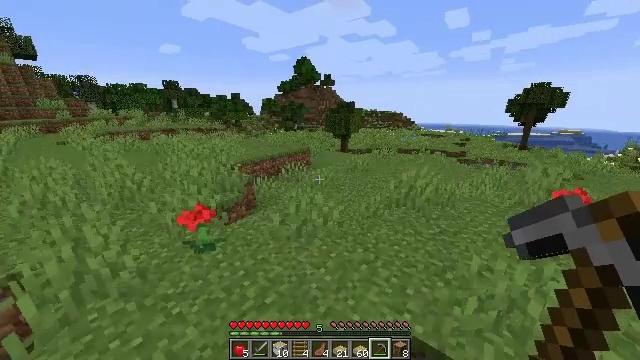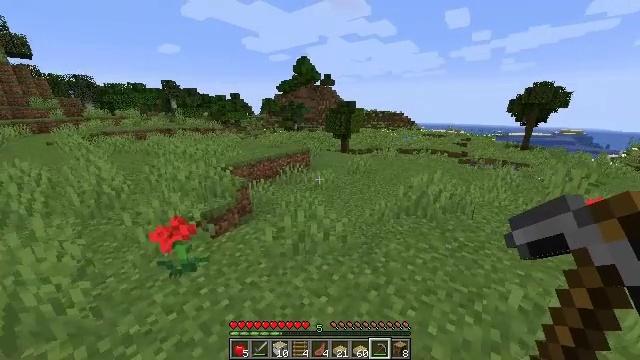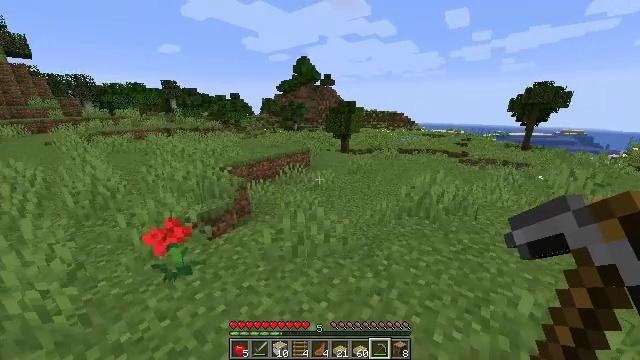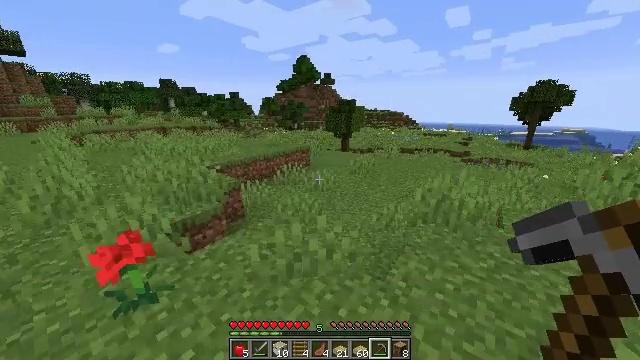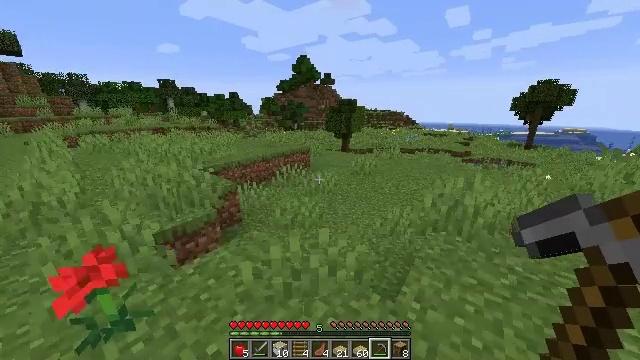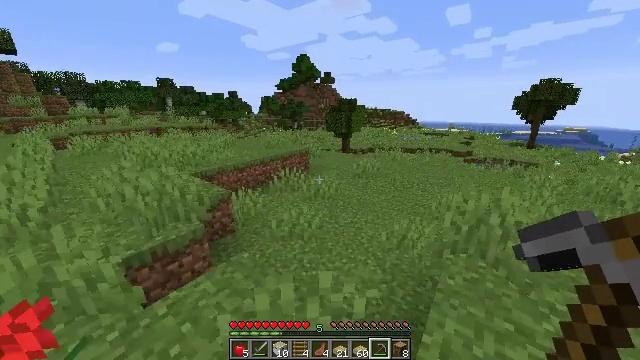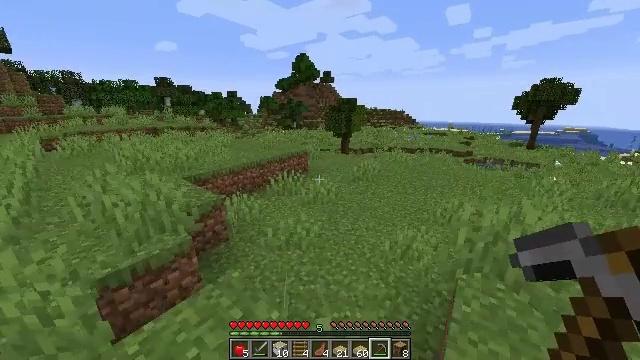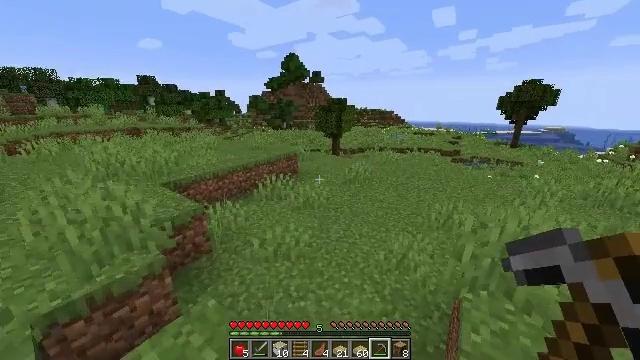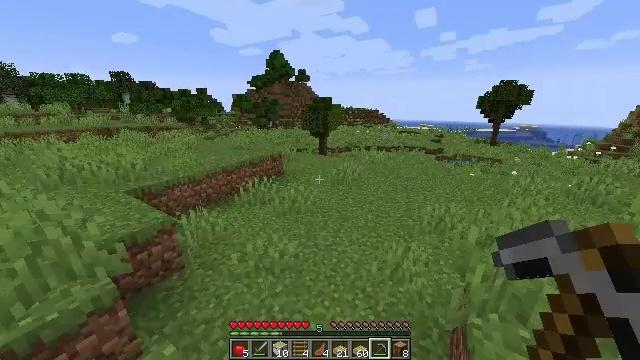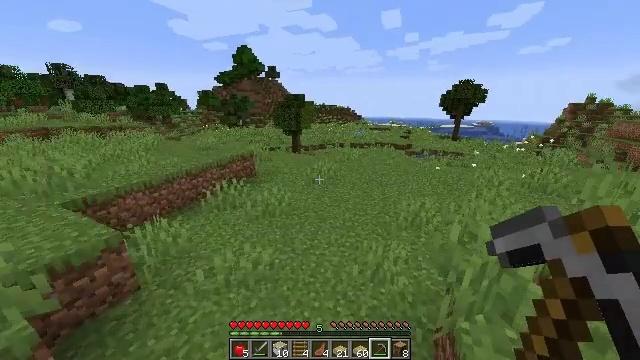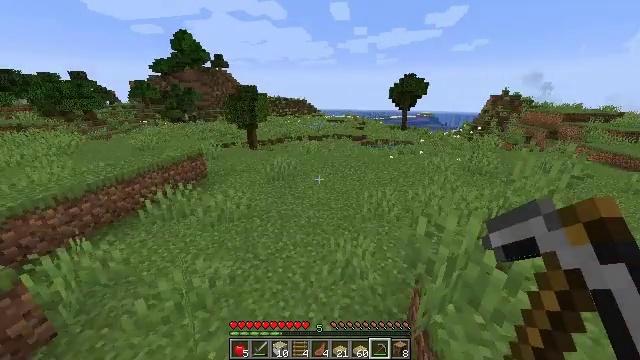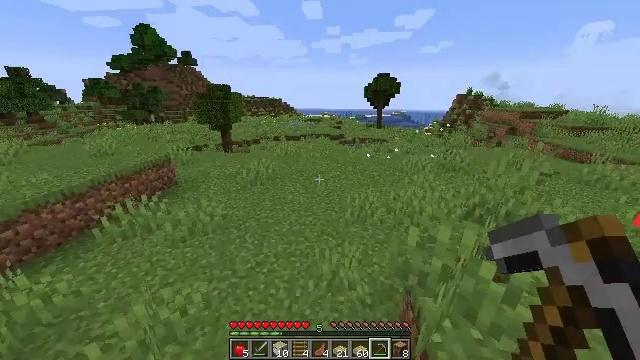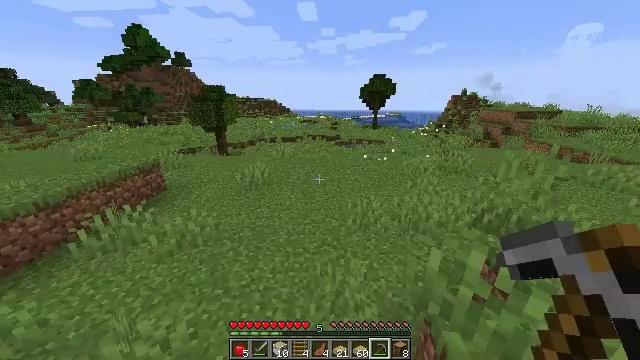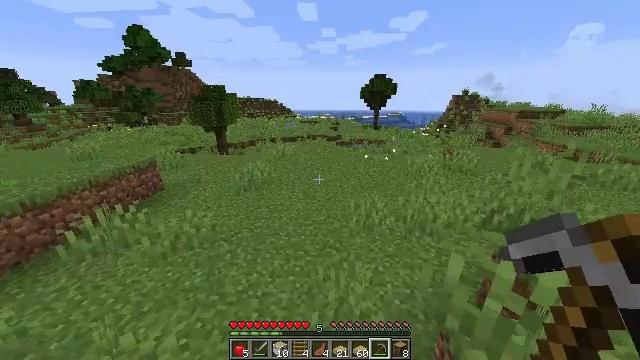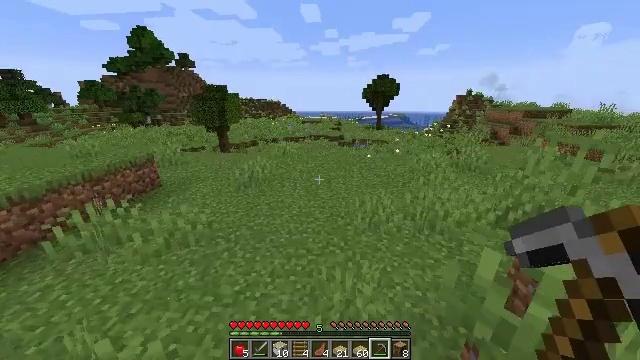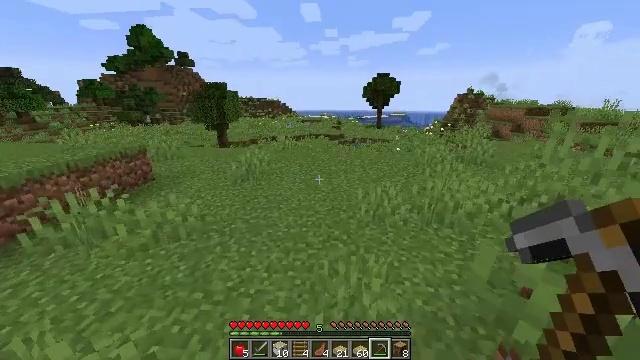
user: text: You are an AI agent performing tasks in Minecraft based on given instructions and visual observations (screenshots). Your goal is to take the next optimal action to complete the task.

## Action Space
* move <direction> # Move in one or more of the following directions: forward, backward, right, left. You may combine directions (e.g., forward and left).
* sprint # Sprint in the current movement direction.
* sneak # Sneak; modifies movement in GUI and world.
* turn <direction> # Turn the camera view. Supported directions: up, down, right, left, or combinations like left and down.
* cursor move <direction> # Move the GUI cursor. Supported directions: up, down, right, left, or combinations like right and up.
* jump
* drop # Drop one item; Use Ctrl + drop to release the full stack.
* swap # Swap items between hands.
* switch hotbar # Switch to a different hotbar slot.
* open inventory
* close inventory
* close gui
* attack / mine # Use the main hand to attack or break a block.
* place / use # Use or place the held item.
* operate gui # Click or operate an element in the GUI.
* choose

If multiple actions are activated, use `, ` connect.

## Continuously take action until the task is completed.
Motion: motion action
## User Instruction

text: Collect birch planks to craft a birch door.
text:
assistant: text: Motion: move forward, sprint, jump
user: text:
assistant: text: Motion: move forward, sprint, jump
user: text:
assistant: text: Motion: move forward, sprint, jump
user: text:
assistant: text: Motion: move forward, sprint, jump
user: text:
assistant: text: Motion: move forward, sprint
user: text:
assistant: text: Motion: move forward, sprint
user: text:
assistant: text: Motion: move forward, sprint, turn right
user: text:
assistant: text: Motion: move forward, sprint, turn right
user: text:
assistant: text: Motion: move forward, sprint, turn right
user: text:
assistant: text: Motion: move forward, sprint, turn right and down
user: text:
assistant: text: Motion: move forward, sprint, turn right
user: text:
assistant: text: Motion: move forward, sprint, turn right
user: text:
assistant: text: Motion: move forward, sprint
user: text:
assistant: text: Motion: move forward, sprint
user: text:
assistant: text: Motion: move forward, sprint
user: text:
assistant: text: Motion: move forward, sprint
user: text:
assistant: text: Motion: move forward, sprint
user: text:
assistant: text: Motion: move forward, sprint
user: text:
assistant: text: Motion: move forward, sprint
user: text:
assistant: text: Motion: move forward, sprint
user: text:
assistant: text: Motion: move forward, sprint
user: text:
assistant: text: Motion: move forward, sprint
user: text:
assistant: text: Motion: move forward, sprint
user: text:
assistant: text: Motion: move forward, sprint
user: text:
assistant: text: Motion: move forward, sprint
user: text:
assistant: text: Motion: move forward, sprint
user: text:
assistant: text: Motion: move forward, sprint
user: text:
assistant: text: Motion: move forward, sprint
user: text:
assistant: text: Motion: move forward, sprint
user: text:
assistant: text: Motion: move forward, sprint